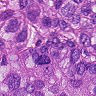
Metastatic tissue present: yes